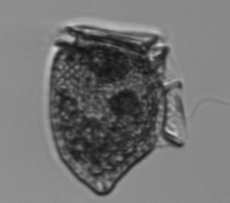
Label: Dinophysis_norvegica